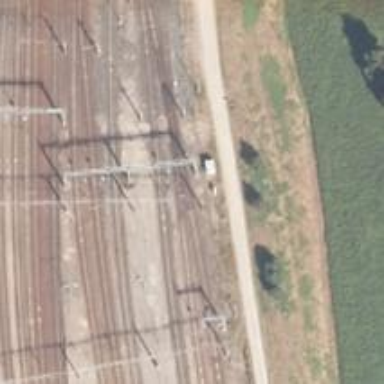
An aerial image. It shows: Railway signal.